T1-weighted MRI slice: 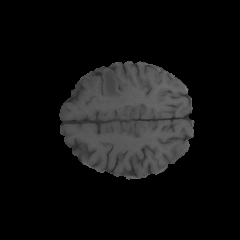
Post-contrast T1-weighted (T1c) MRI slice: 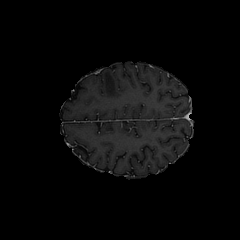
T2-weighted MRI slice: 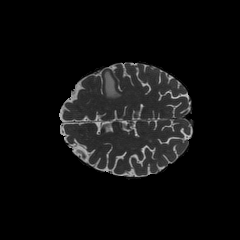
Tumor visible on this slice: yes